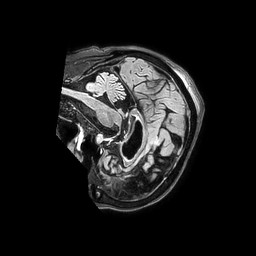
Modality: FLAIR
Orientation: sagittal
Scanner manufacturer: philips
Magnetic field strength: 3 T
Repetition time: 4.8 s
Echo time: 0.34 s